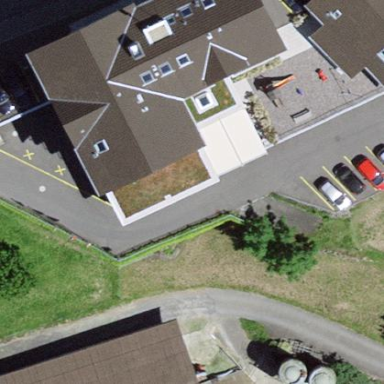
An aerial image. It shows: Restaurant in building.